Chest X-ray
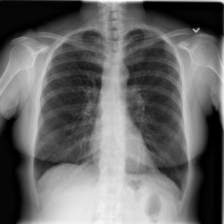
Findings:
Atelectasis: negative
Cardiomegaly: negative
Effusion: negative
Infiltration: negative
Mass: negative
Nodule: negative
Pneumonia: negative
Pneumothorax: positive
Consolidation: negative
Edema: negative
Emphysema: negative
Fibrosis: negative
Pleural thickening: negative
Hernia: negative